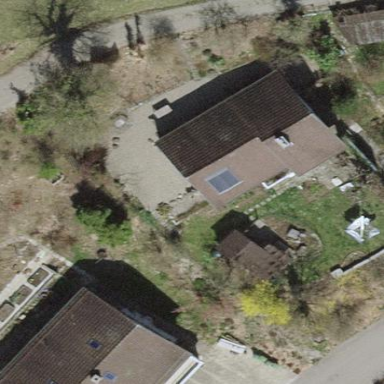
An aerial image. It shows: Building with tiled roof.